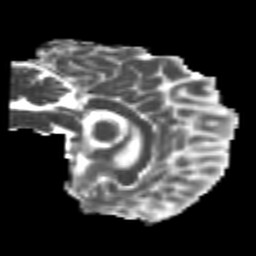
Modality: MD
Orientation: sagittal
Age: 25
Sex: female
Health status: healthy
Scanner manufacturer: philips
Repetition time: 7.382 s
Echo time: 0.08599 s